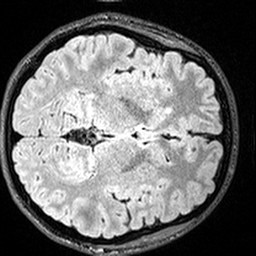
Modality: FLAIR
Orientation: axial
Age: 23
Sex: female
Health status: healthy
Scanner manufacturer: siemens
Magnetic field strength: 3 T
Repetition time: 5 s
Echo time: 0.388 s